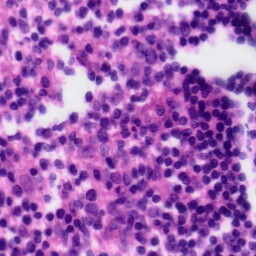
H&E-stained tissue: Tonsil